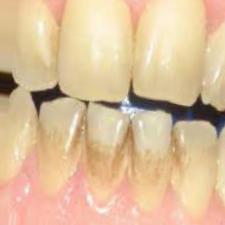
Condition: Tooth Discoloration